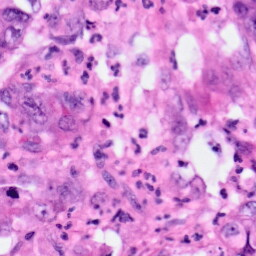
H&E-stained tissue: Pancreatic